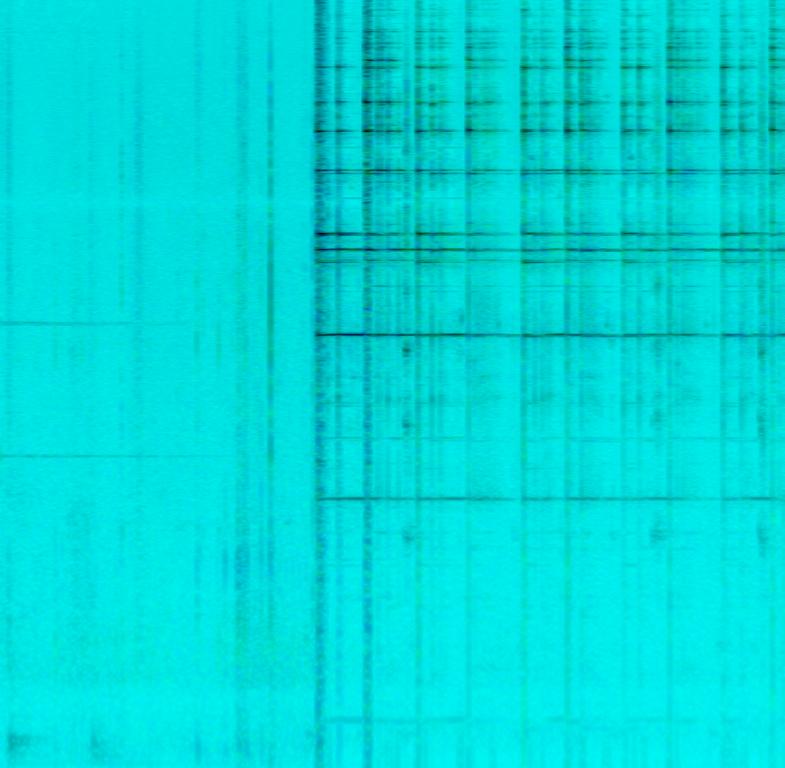
The low quality recording features a squeaking sound, followed by shimmering bells. The recording is noisy.